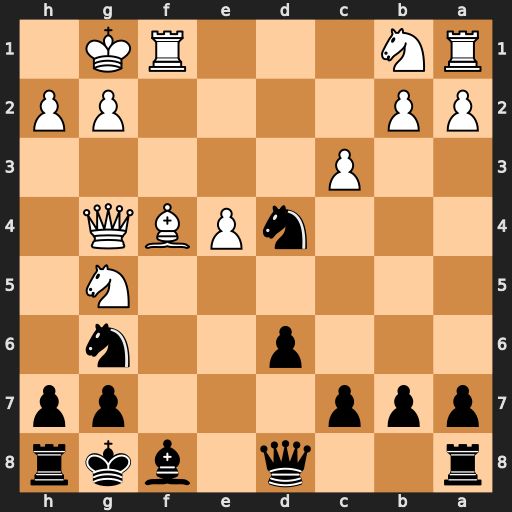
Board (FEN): r2q1bkr/ppp3pp/3p2n1/6N1/3nPBQ1/2P5/PP4PP/RN3RK1
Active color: b
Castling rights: -
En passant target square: -
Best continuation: h5 Qd1 Nxf4 cxd4 Qxg5